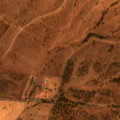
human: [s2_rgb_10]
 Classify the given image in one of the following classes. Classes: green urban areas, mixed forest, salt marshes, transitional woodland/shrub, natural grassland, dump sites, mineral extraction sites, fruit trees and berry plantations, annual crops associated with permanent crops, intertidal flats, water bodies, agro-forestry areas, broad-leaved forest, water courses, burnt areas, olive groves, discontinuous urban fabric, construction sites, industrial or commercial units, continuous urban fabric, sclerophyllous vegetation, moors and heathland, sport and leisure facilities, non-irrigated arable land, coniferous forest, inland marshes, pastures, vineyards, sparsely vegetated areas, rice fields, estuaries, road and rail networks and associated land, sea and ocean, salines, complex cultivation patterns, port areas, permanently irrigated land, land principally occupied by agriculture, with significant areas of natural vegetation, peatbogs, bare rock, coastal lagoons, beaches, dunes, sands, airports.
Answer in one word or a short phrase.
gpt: non-irrigated arable land, agro-forestry areas